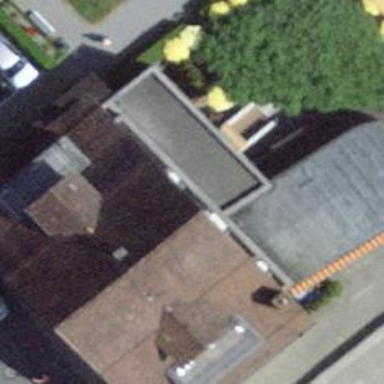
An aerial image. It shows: Building that houses restaurant.